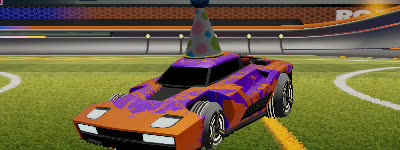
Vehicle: breakout